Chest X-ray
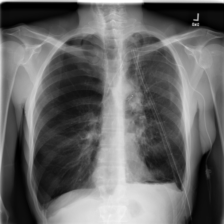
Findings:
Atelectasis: negative
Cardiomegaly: negative
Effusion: negative
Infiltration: negative
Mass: negative
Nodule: negative
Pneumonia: negative
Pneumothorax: positive
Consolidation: negative
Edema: negative
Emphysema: negative
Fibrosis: negative
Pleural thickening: negative
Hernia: negative